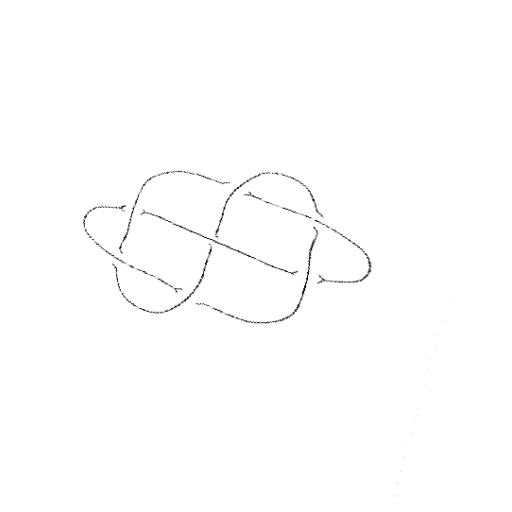
Crossing number: 7